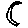
Label: moon